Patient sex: F
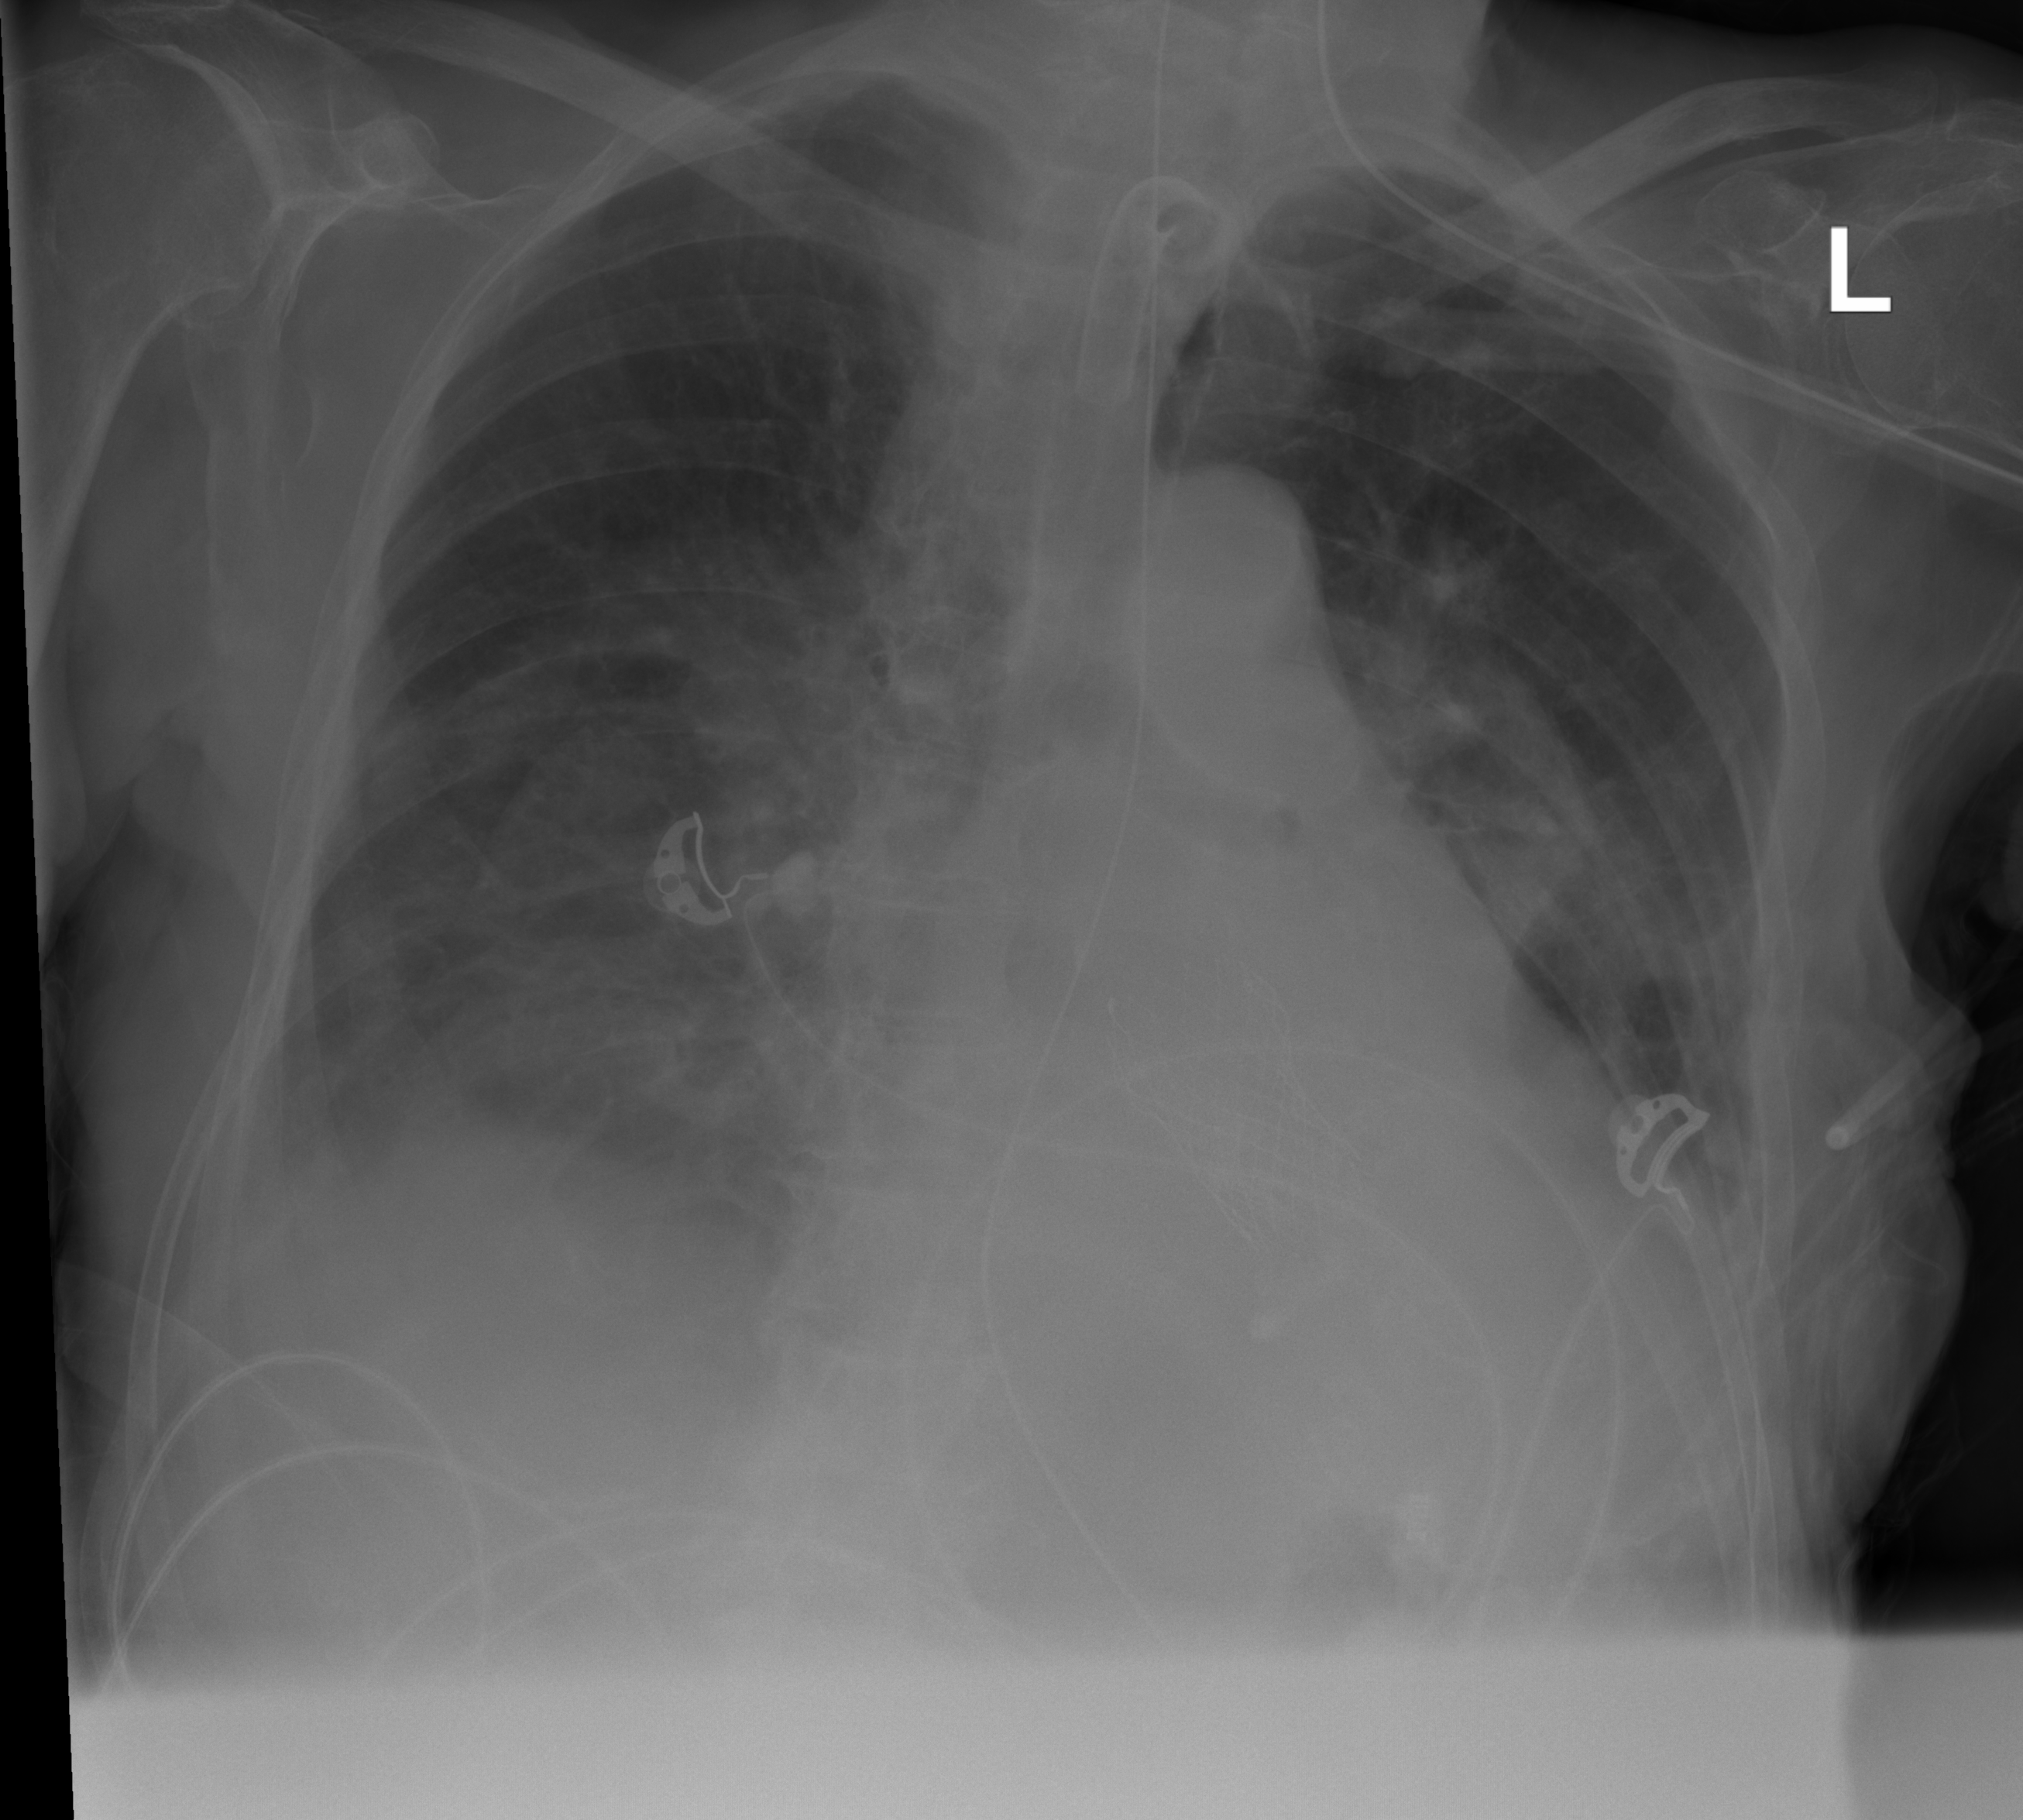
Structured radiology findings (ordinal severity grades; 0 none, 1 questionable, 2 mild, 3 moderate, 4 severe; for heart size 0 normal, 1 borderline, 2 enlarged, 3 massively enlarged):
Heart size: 2
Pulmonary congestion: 0
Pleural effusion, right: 2
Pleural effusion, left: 2
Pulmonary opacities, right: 0
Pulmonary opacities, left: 0
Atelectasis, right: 2
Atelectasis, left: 2